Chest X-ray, AP view. Patient: 69 years old, sex F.
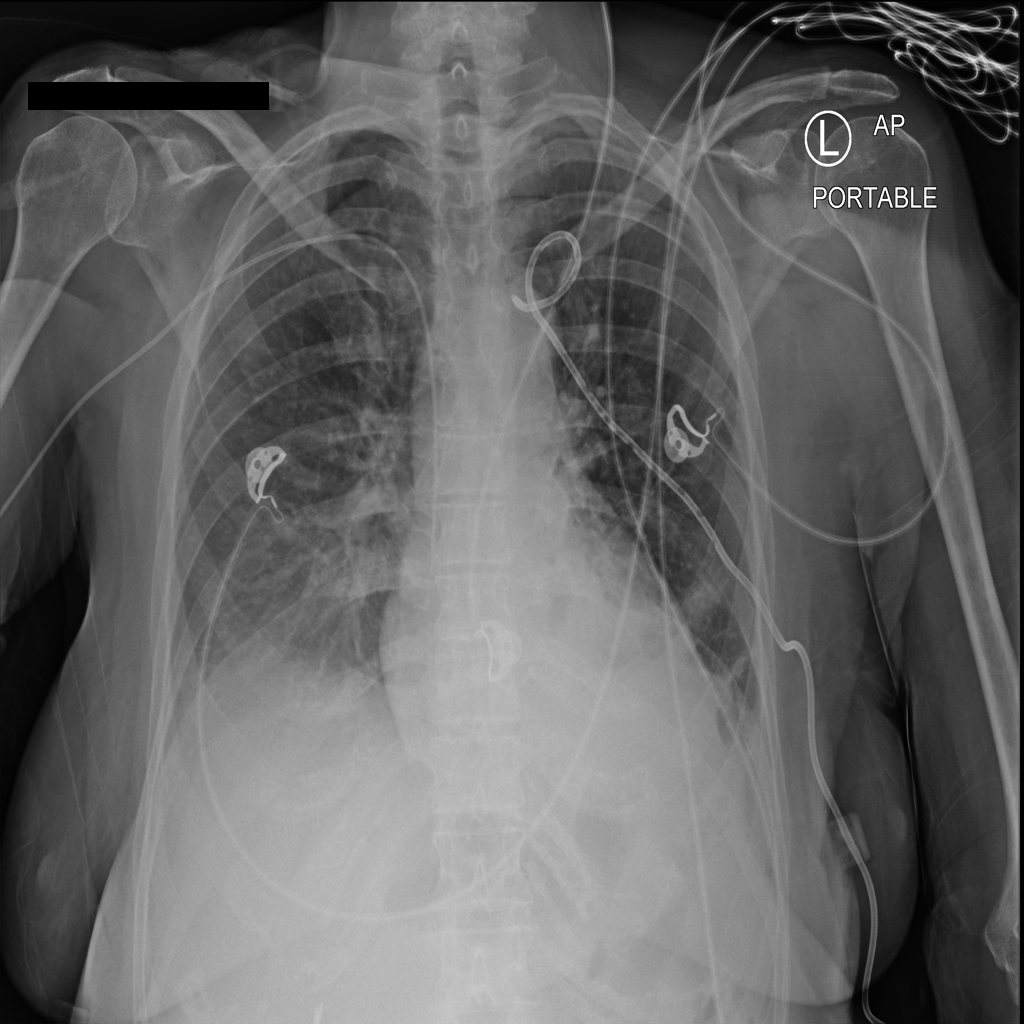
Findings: Effusion, Infiltration